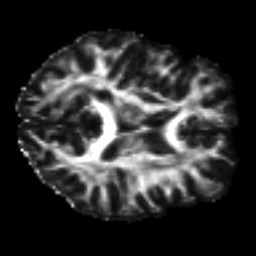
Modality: FA
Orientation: axial
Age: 22
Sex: female
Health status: ill
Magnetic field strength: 3 T
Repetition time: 9 s
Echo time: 0.093 s